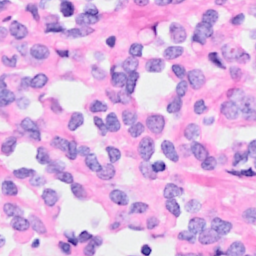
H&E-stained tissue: Breast